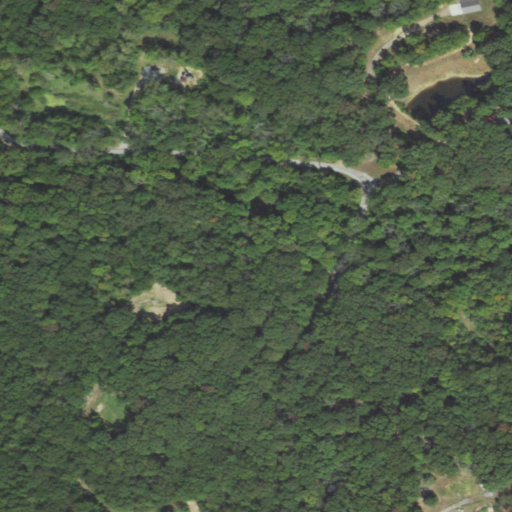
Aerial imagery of cliff(s) in Illinois named Bluebell Bluff containing deciduous forest, open development, woody wetlands, low intensity development, grassland, cultivated crops, and pasture